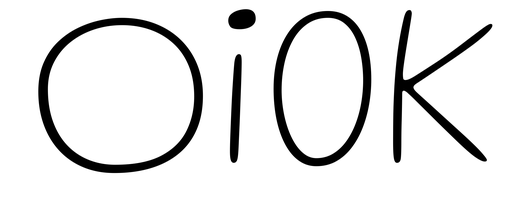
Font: Gluten_Thin